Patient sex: F
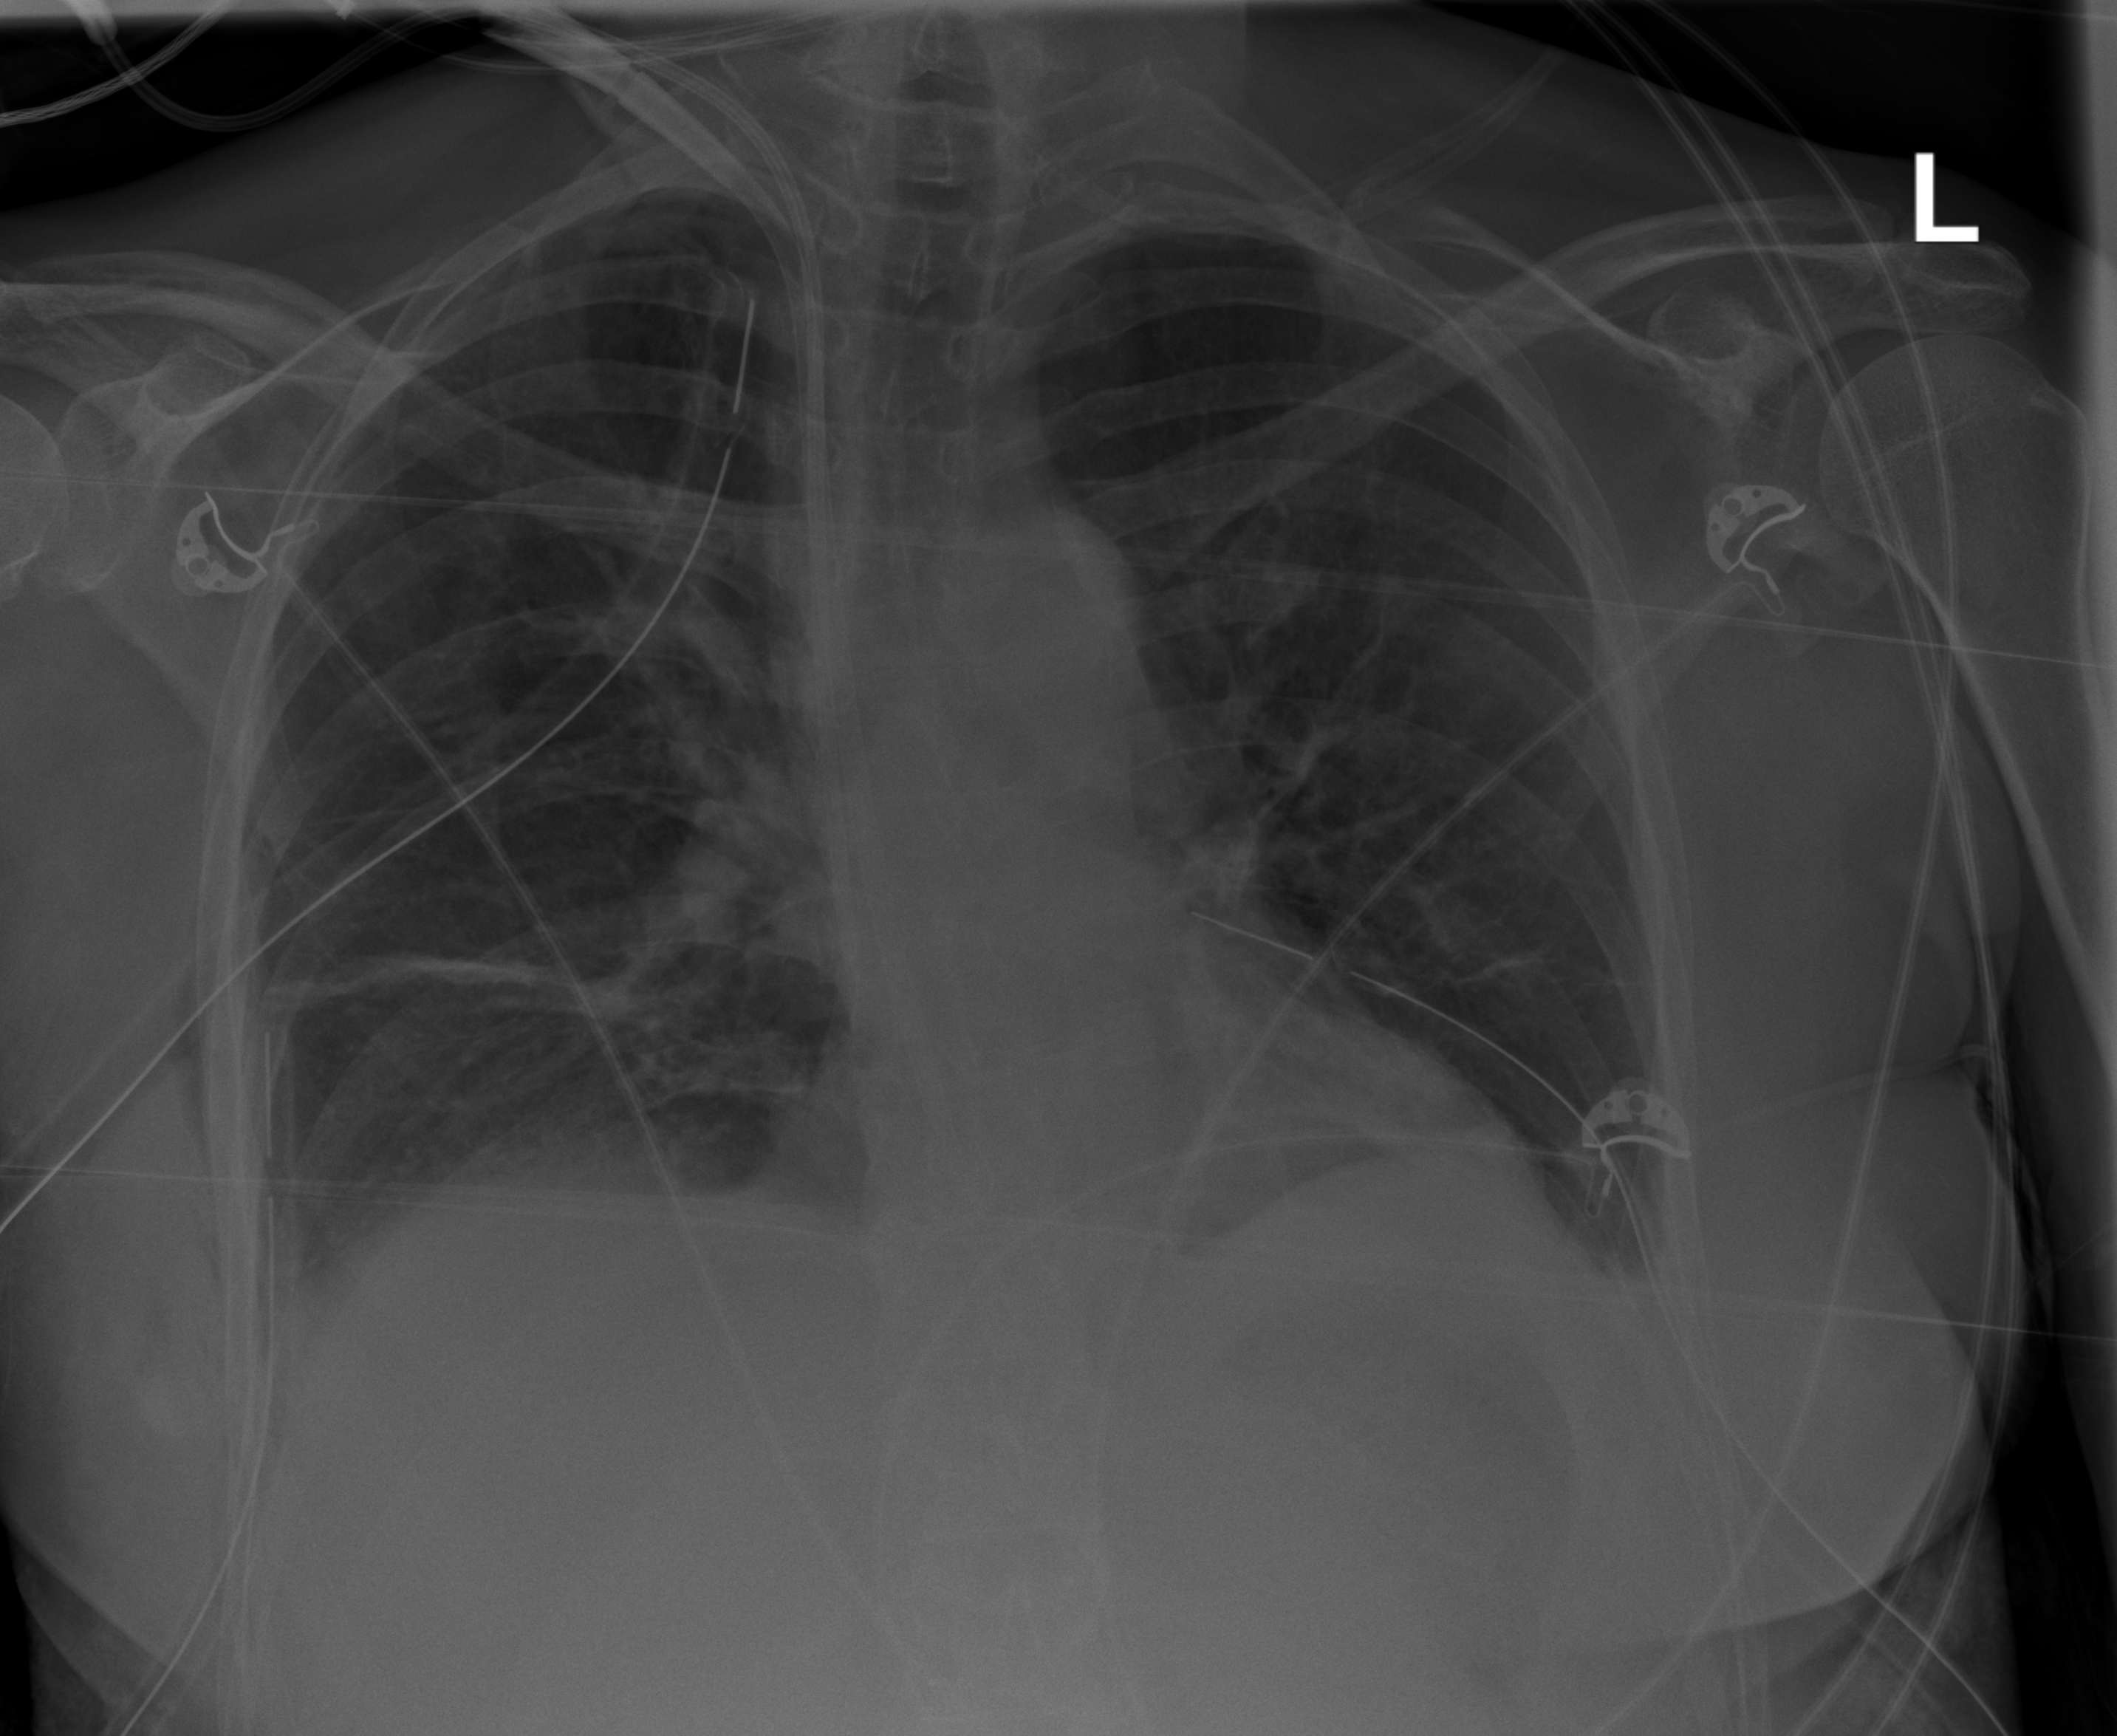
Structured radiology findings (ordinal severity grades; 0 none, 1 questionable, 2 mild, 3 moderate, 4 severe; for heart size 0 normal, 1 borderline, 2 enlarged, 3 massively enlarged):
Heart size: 1
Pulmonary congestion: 0
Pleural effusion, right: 2
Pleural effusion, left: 2
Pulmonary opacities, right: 0
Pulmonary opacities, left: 0
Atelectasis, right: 2
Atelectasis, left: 2